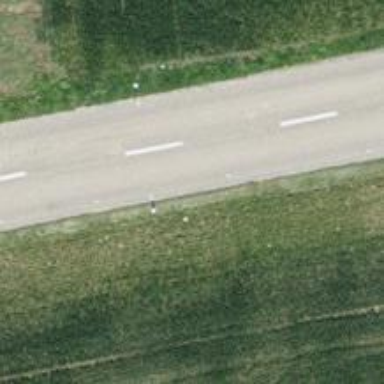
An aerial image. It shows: Secondary road.